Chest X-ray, PA view. Patient: 65 years old, sex F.
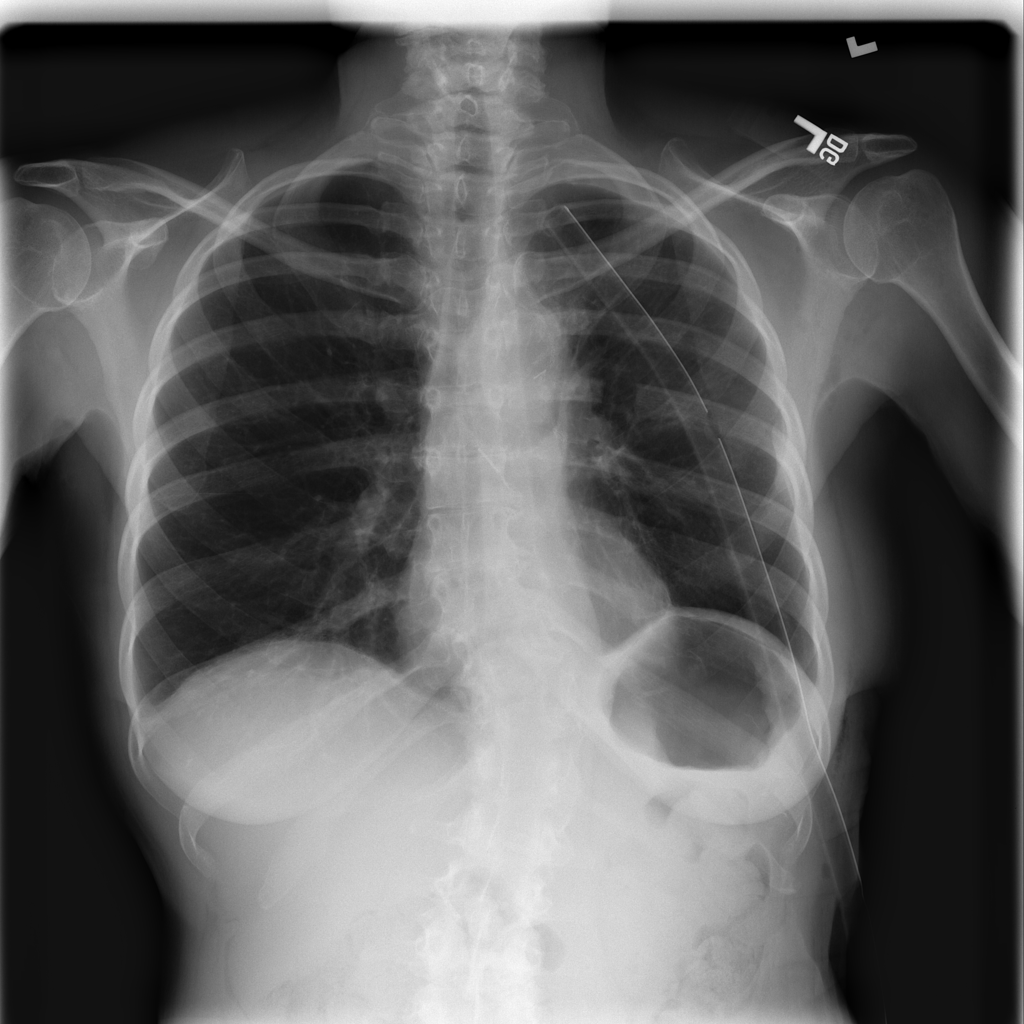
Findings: No Finding